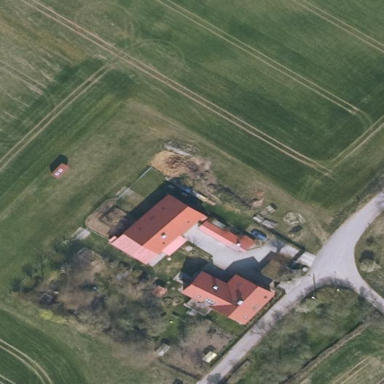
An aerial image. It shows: Farmyard area.